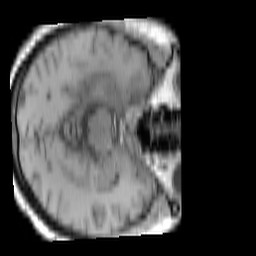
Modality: T1w
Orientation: axial
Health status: ill
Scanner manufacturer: siemens
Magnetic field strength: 3 T
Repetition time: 0.4 s
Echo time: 0.00272 s